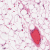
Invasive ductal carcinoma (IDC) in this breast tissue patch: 0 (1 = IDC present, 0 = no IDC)